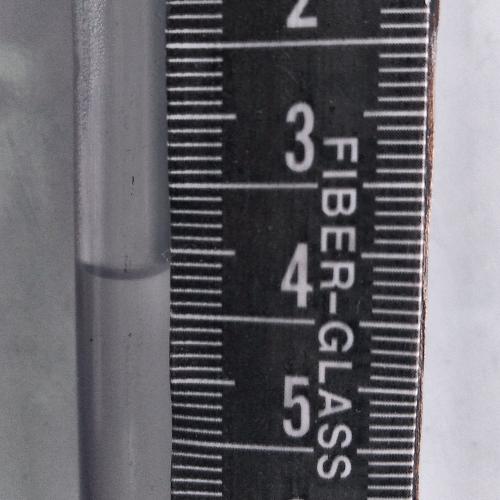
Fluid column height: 4.2 cm